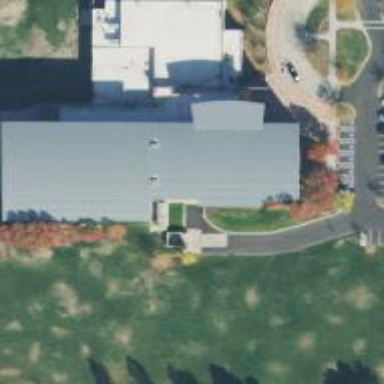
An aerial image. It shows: Fitness center building.